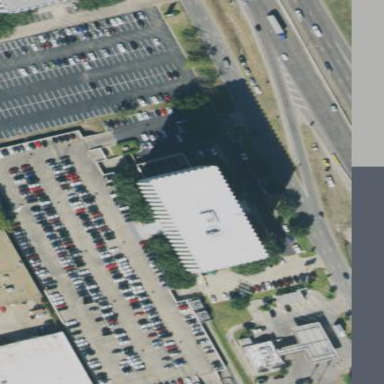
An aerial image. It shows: Office building.